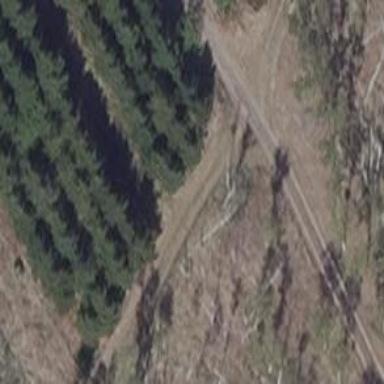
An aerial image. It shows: Track road with grass surface.